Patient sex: F
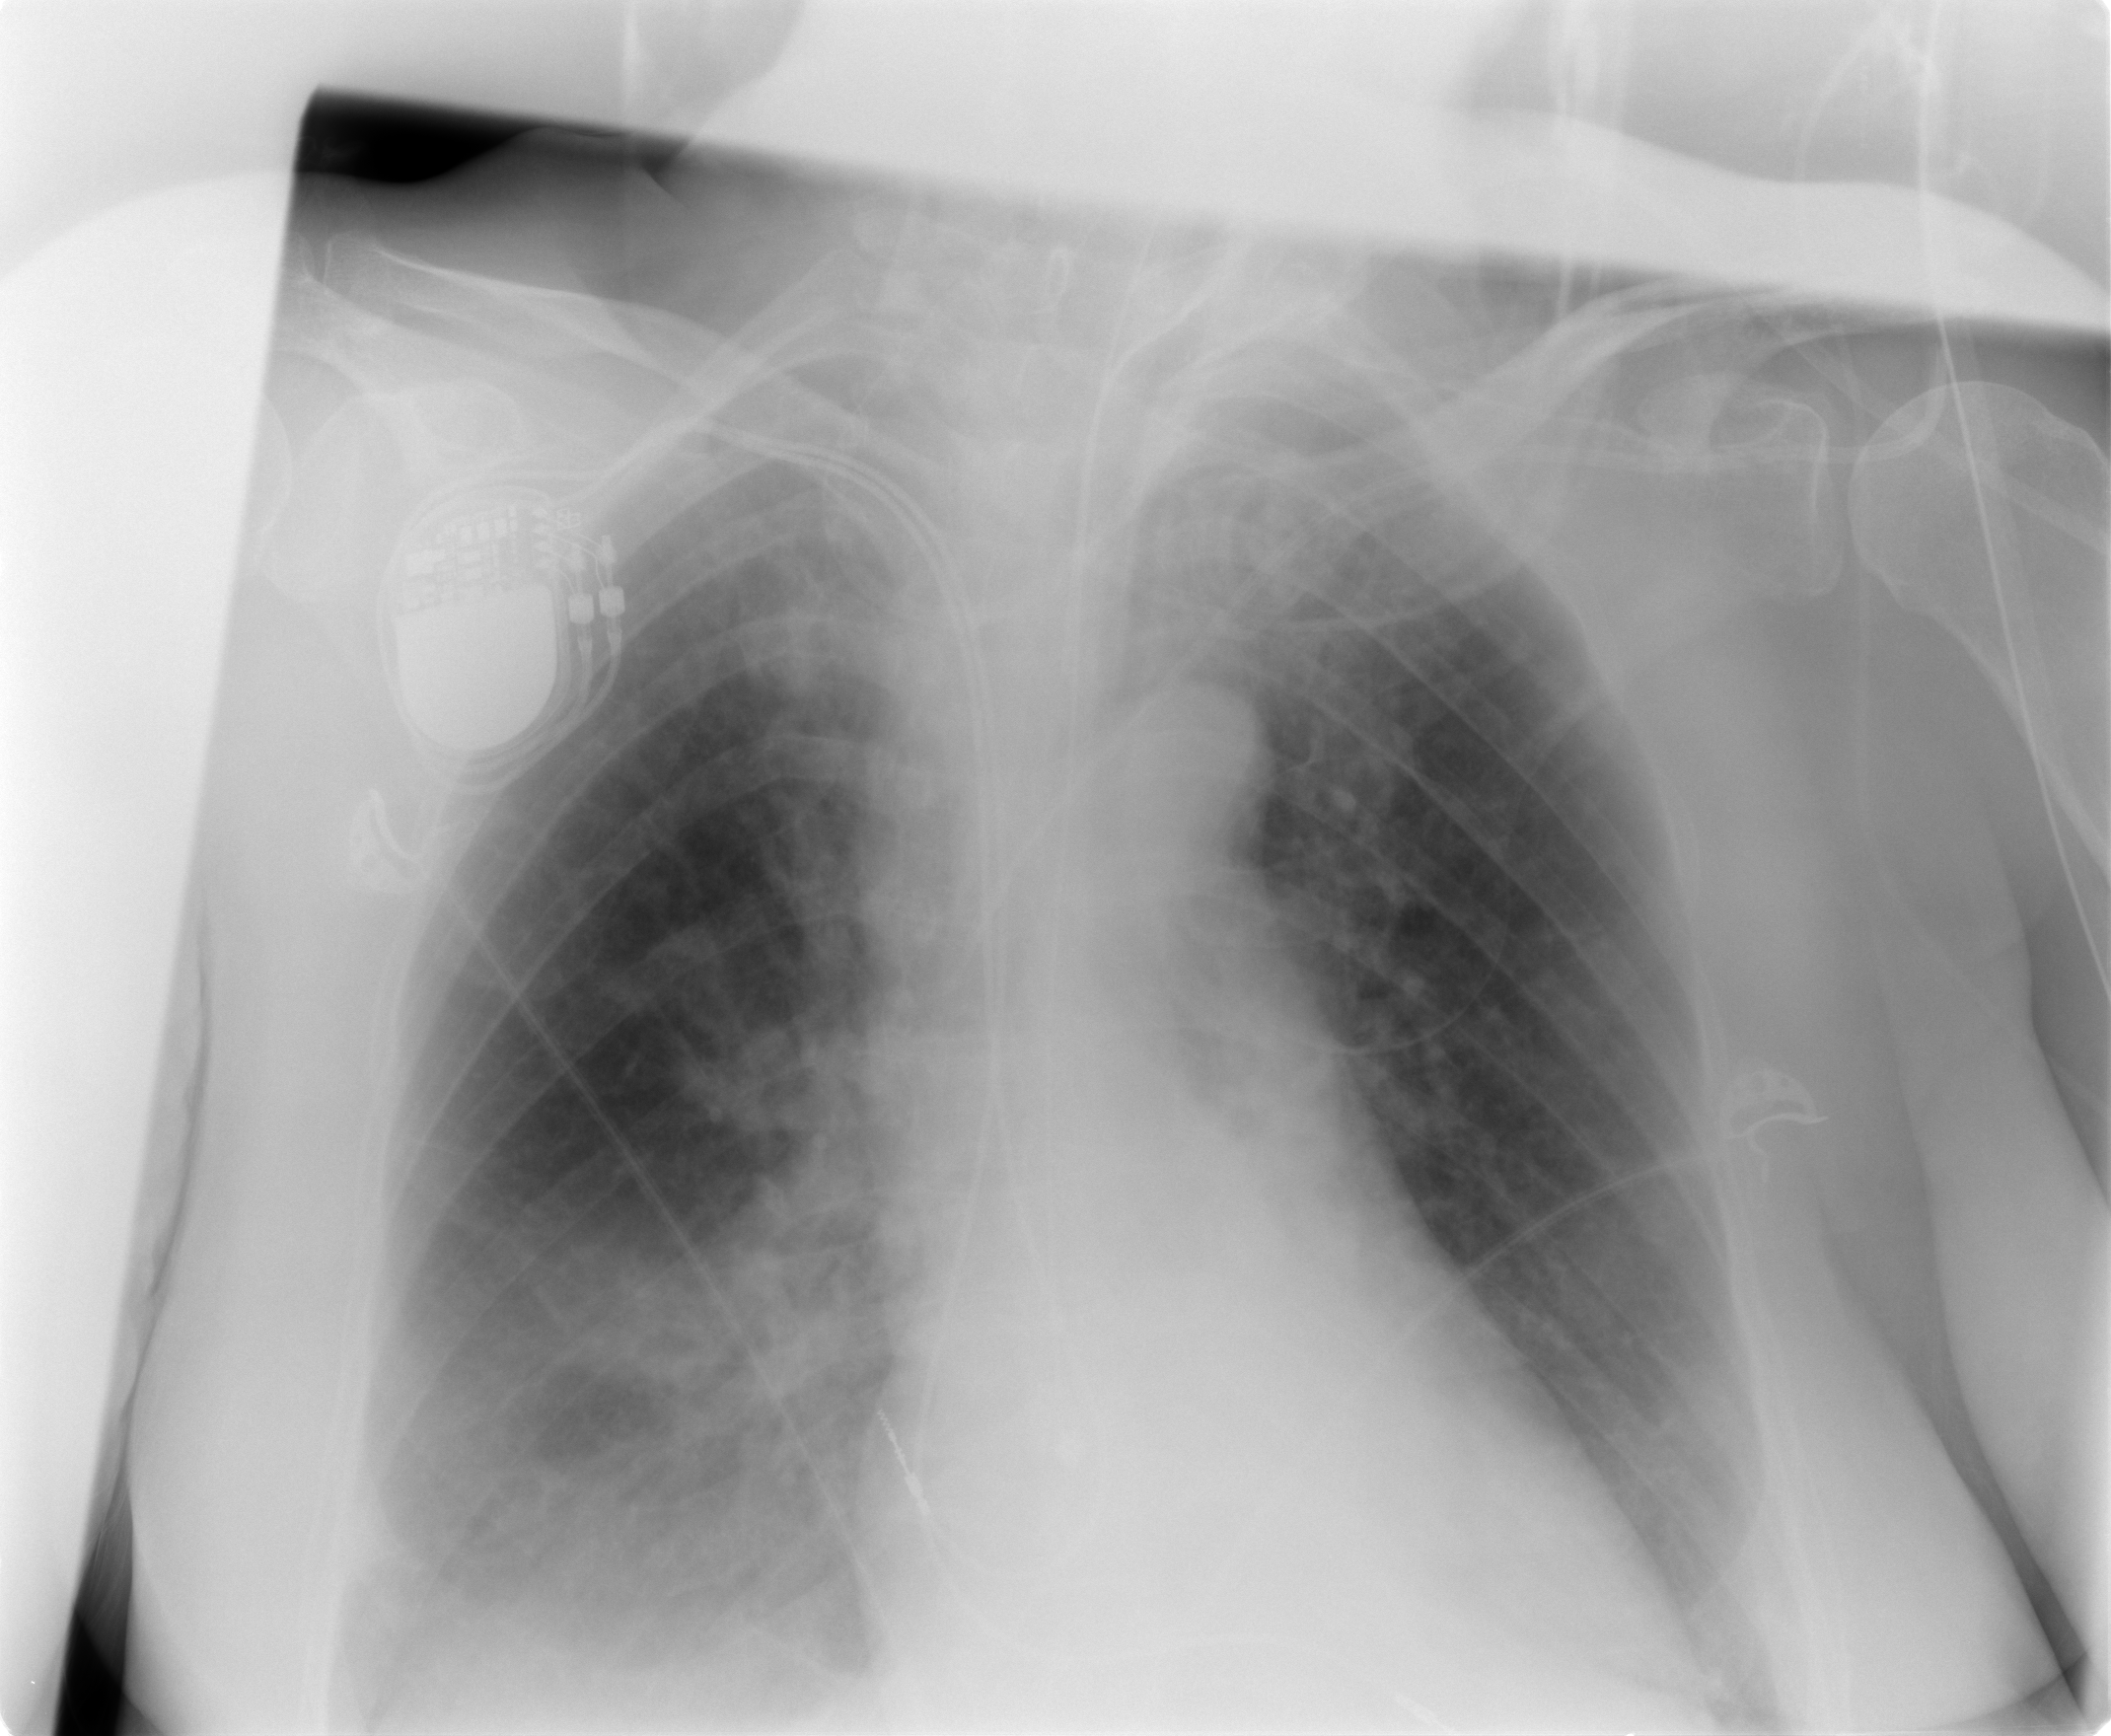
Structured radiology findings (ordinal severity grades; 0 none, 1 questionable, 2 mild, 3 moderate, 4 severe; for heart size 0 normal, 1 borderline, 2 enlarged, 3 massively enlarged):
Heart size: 2
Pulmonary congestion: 2
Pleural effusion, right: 3
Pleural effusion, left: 2
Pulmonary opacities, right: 0
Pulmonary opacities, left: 0
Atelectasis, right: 2
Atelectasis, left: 2